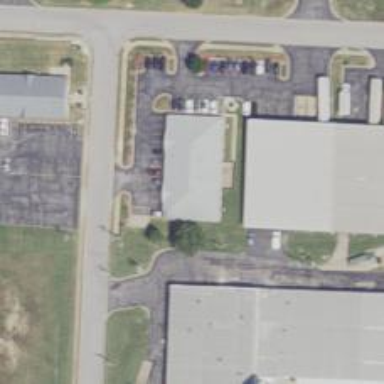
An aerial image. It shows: Veterinary facility.